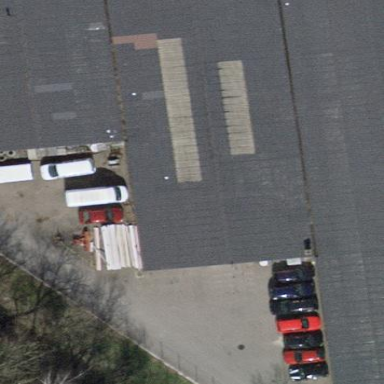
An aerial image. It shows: Industrial building.